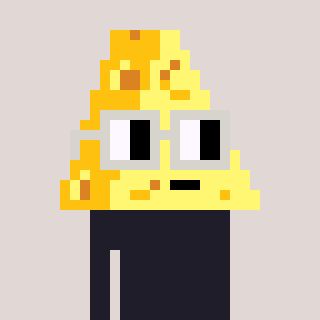
a pixel art character with square light gray glasses, a cheese-shaped head and a magenta-colored body on a warm background